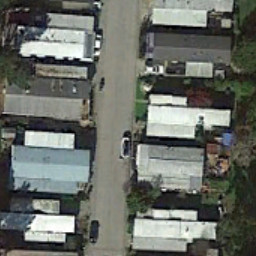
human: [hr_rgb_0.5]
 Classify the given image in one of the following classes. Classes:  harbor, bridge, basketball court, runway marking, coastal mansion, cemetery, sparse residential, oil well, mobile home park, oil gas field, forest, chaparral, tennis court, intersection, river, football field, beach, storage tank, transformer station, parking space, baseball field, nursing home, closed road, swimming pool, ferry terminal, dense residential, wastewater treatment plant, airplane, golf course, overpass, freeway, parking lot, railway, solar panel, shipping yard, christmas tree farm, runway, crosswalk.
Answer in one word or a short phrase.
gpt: mobile home park